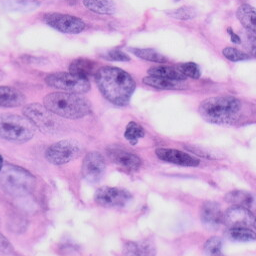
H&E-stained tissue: Skin